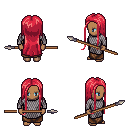
a pixel art fantasy rpg character, female body template, human, dark skin, chain mail, robe skirt, ruby red extra-long hairstyle, spear, four views (front, back, left, right), 2x2 character sprite sheet, small pixel art, hard edges, no anti-aliasing